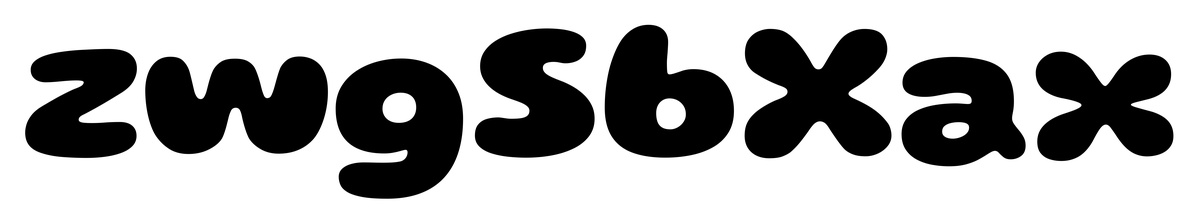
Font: Gluten_ExtraBold